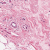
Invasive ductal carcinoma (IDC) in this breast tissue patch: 0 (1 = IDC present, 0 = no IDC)